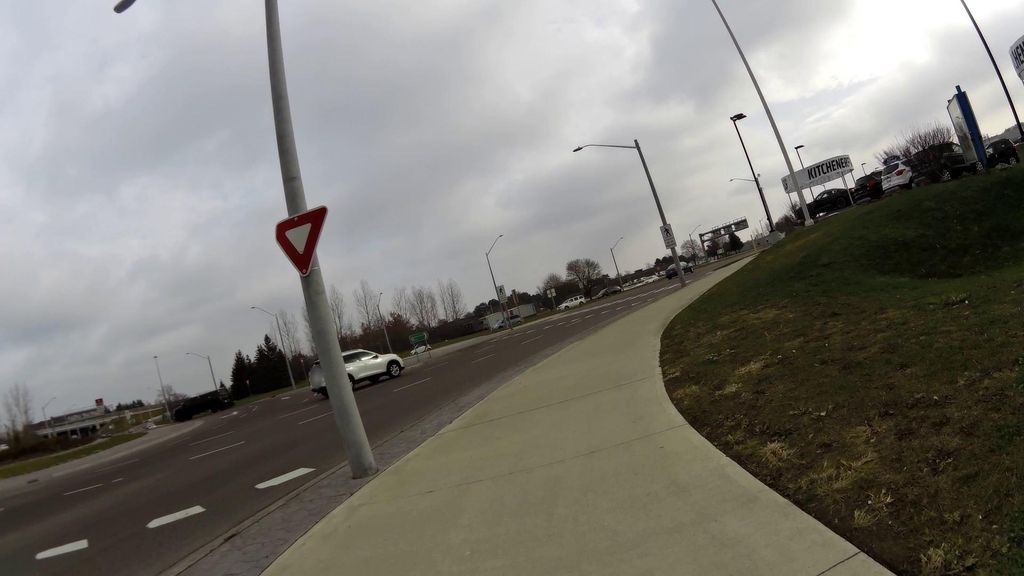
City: kitchener-waterloo